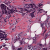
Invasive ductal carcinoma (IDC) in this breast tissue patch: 1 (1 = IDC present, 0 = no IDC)